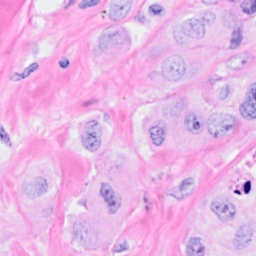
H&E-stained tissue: Breast